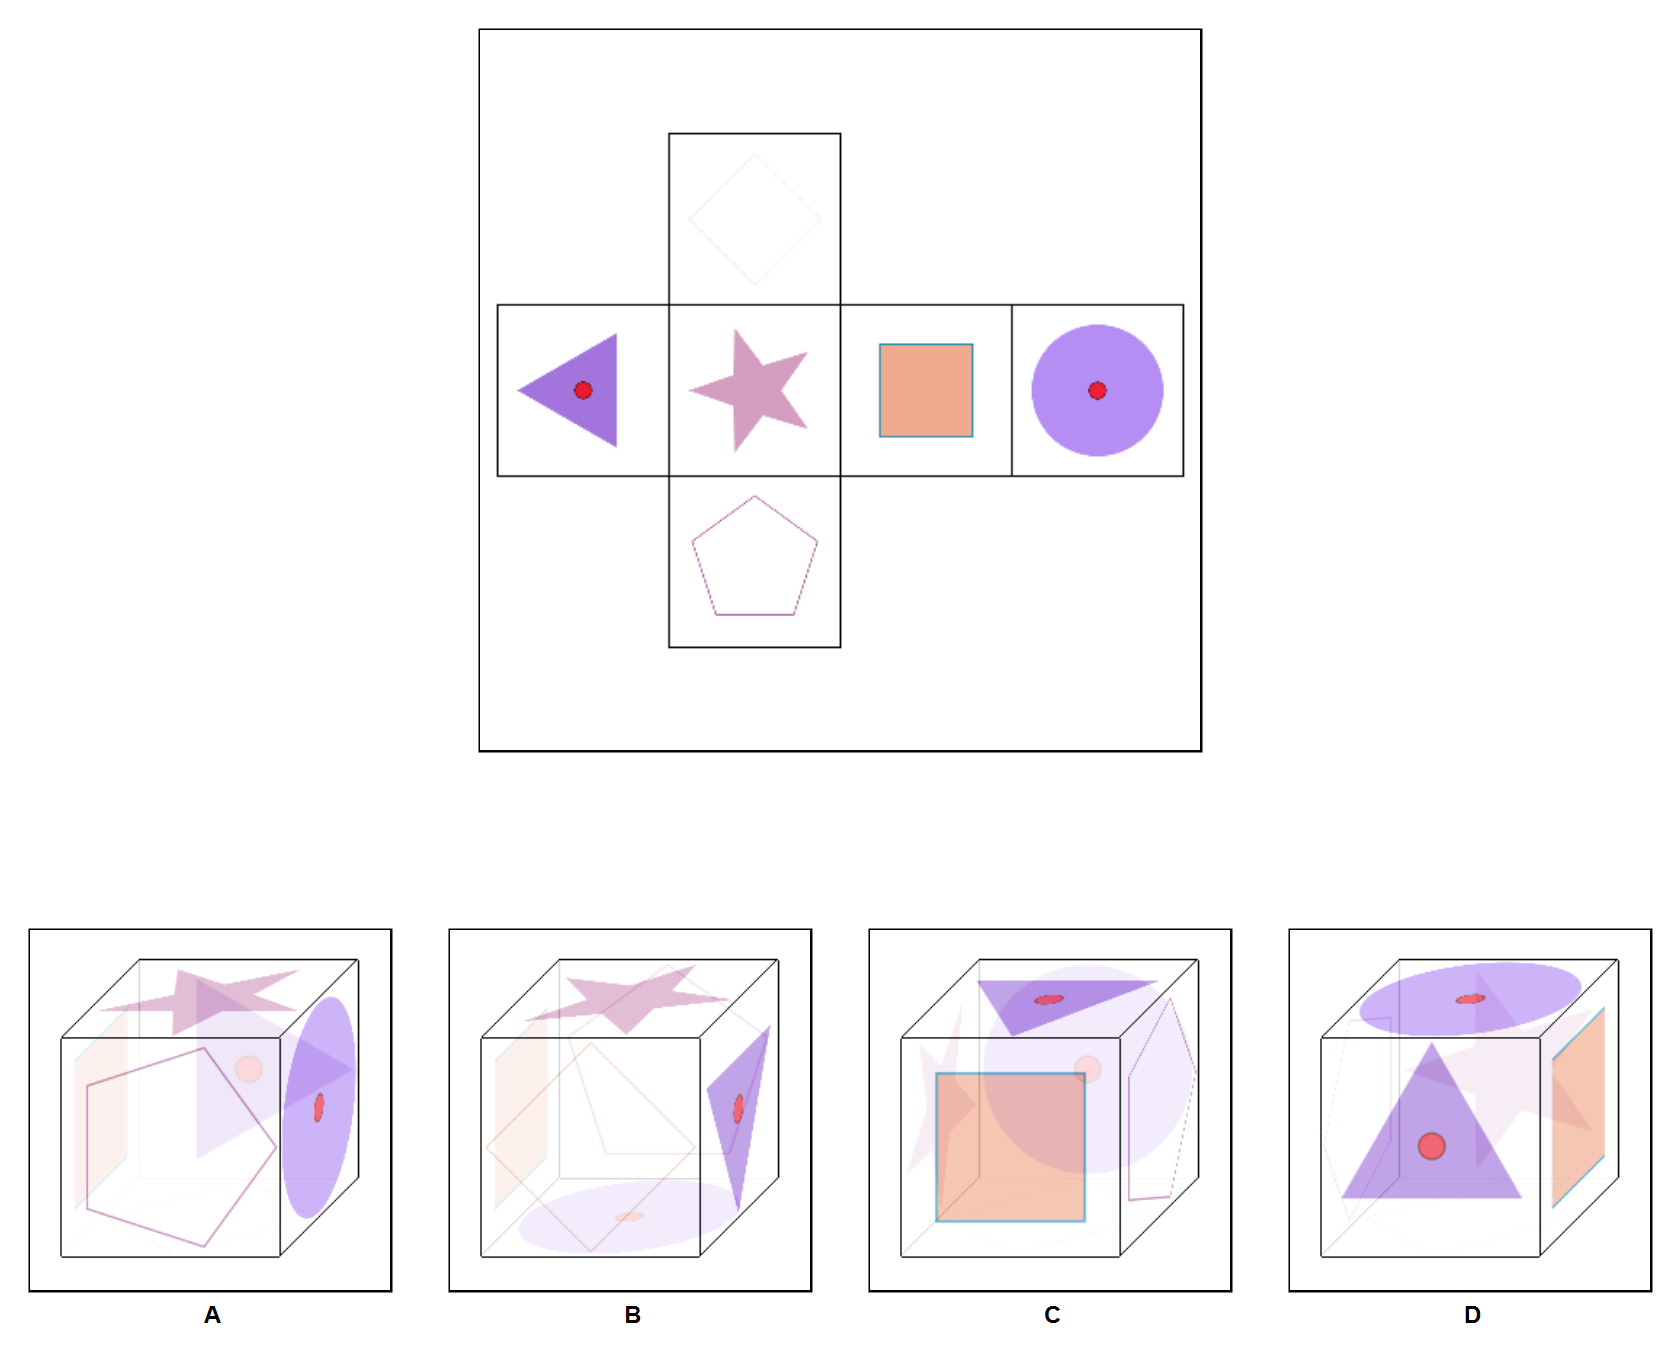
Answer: B